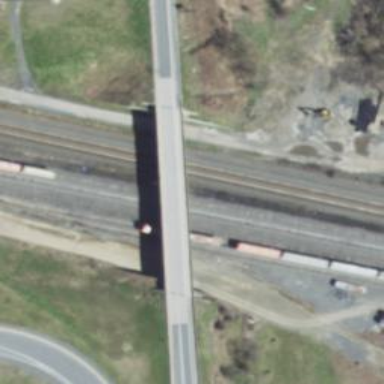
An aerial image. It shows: Bridge over motorway_link.